Question: I have two LinearLayout
One contains a EditText with a patch9 image as a speech bubble and another with a TextView and ImageView
When I try typing into the EditText is begins to expand towards the right hand side then starts to reduce the width of the second LinearLayout (crushing the image)
XML is
'''
<?xml version="1.0" encoding="utf-8"?>
<LinearLayout xmlns:android="http://schemas.android.com/apk/res/android"
android:layout_width="fill_parent"
android:layout_height="fill_parent"
android:background="@color/white"
android:gravity="center"
android:orientation="vertical" >
<LinearLayout
android:layout_width="wrap_content"
android:layout_height="wrap_content"
android:gravity="center"
android:orientation="horizontal" >
<LinearLayout
android:layout_width="wrap_content"
android:layout_height="wrap_content"
android:layout_weight="1"
android:gravity="left"
android:orientation="vertical" >
<EditText
android:id="@+id/summaryMessage"
android:layout_width="fill_parent"
android:layout_height="fill_parent"
android:background="@drawable/greeting_bubble_white"
android:gravity="center" />
</LinearLayout>
<LinearLayout
android:layout_width="wrap_content"
android:layout_height="wrap_content"
android:layout_weight="1"
android:gravity="right"
android:orientation="vertical" >
<ImageView
android:id="@+id/summaryImage"
android:layout_width="wrap_content"
android:layout_height="wrap_content"
android:background="@drawable/picture_frame" />
<TextView
android:id="@+id/summaryText"
android:layout_width="wrap_content"
android:layout_height="wrap_content"
android:gravity="center"
android:paddingLeft="10dp" />
</LinearLayout>
</LinearLayout>
</LinearLayout>
'''
Looks like this

Any ideas?
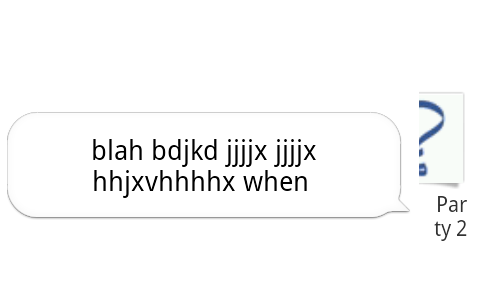
Answer: its expanding since you have specified that 'layout_width' of your 'LinearLayout' should be "'wrap_content'", you should specify a fixed dimension with dps so it doesn't expand beyond.
Alternative use the 'weight' tag
try out this modification:
'''
<?xml version="1.0" encoding="utf-8"?>
<LinearLayout xmlns:android="http://schemas.android.com/apk/res/android"
android:layout_width="fill_parent"
android:layout_height="fill_parent"
android:background="@color/white"
android:gravity="center"
android:orientation="vertical" >
<LinearLayout
android:layout_width="wrap_content"
android:layout_height="wrap_content"
android:gravity="center"
android:orientation="horizontal"
android:layout_weight="0.7">
<EditText
android:id="@+id/summaryMessage"
android:layout_width="fill_parent"
android:layout_height="fill_parent"
android:background="@drawable/greeting_bubble_white"
android:gravity="center" />
</LinearLayout>
<LinearLayout
android:layout_width="wrap_content"
android:layout_height="wrap_content"
android:layout_weight="0.3"
android:gravity="right"
android:orientation="vertical" >
<ImageView
android:id="@+id/summaryImage"
android:layout_width="wrap_content"
android:layout_height="wrap_content"
android:background="@drawable/picture_frame" />
<TextView
android:id="@+id/summaryText"
android:layout_width="wrap_content"
android:layout_height="wrap_content"
android:gravity="center"
android:paddingLeft="10dp" />
</LinearLayout>
'''
however I would suggest more that you use this one:
'''
<?xml version="1.0" encoding="utf-8"?>
<LinearLayout xmlns:android="http://schemas.android.com/apk/res/android"
android:layout_width="match_parent"
android:layout_height="match_parent"
android:background="@color/white"
android:gravity="center"
android:orientation="horizontal" >
<EditText
android:id="@+id/summaryMessage"
android:layout_width="match_parent"
android:layout_height="match_parent"
android:layout_weight="0.7"
android:background="@drawable/greeting_bubble_white"
android:gravity="center" />
<TextView
android:id="@+id/summaryText"
android:layout_weight="0.3"
android:layout_width="wrap_content"
android:layout_height="wrap_content"
android:gravity="center"
android:paddingLeft="10dp" />
</LinearLayout>
'''
and that you use compound drawables on your summaryText here is a link that should help you: <URL>